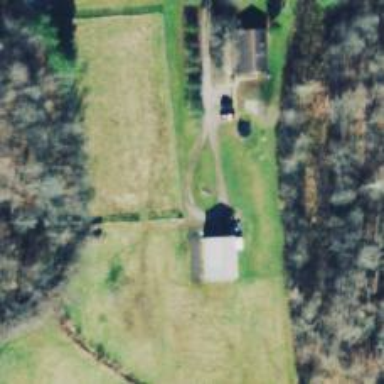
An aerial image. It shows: Driveway.